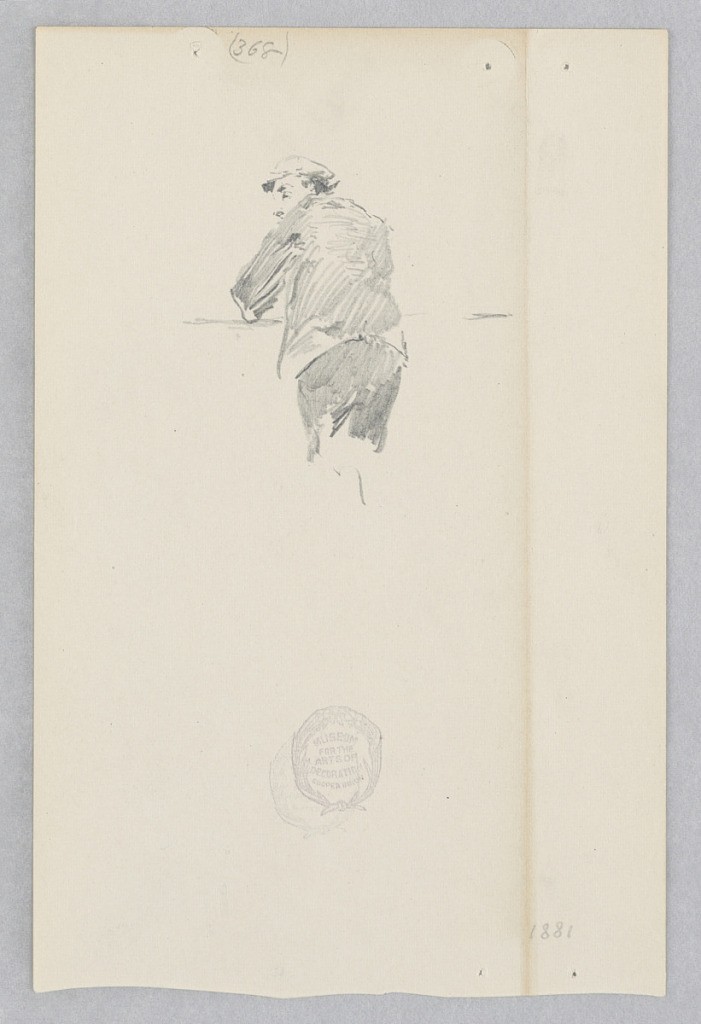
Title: James McNeill Whistler
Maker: Robert Frederick Blum, American, 1857–1903
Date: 1881
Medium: Graphite on wove paper
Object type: Drawing
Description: Male figure leaning on a railing.